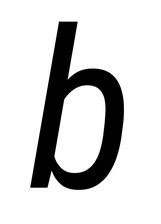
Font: Roboto-Italic_Condensed_Italic